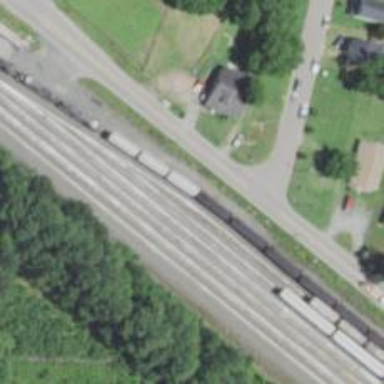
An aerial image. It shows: Railway yard used for servicing trains.